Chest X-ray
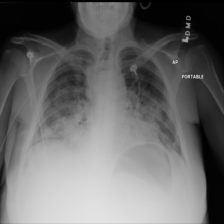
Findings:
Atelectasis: negative
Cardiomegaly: negative
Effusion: negative
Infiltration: positive
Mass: negative
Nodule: negative
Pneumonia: negative
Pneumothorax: negative
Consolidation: negative
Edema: positive
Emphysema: negative
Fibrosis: negative
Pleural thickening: negative
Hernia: negative